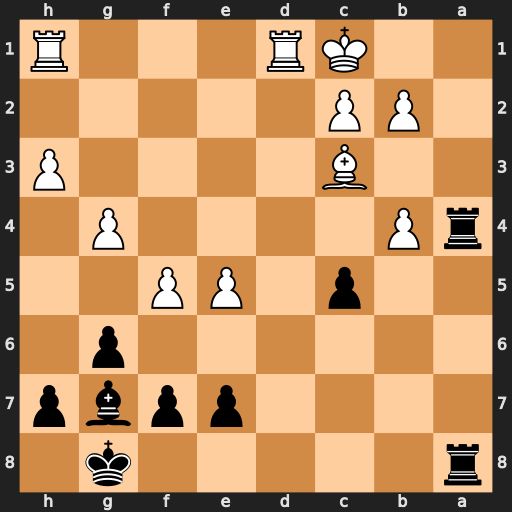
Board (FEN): r5k1/4ppbp/6p1/2p1PP2/rP4P1/2B4P/1PP5/2KR3R
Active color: b
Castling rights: -
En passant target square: -
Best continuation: Bh6+ g5 Bxg5+ Bd2 Ra1#